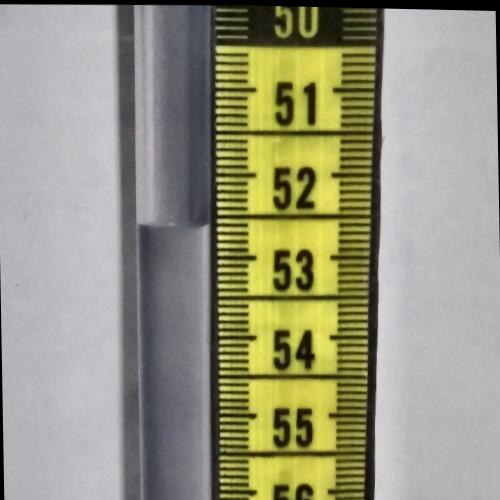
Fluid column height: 52.6 cm